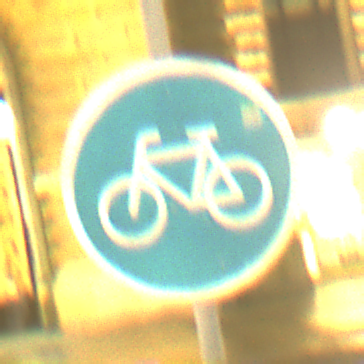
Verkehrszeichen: Radweg
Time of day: Night
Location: Outdoor (Urban)
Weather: Overcast
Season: NotSpecified
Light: Artificial